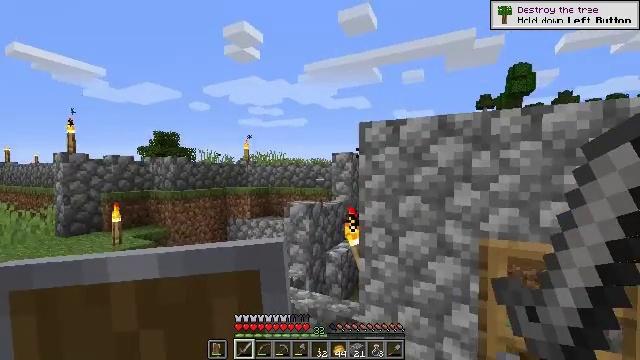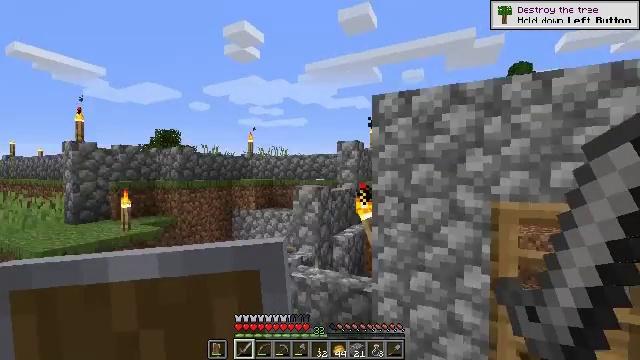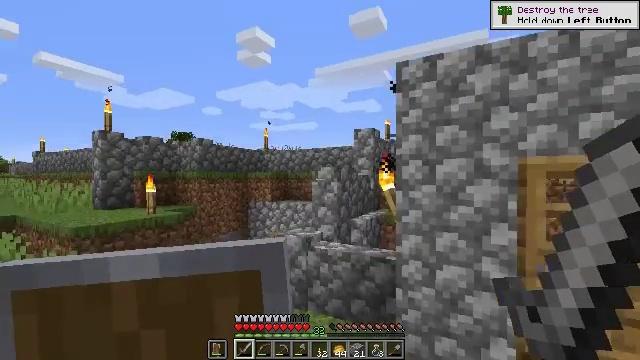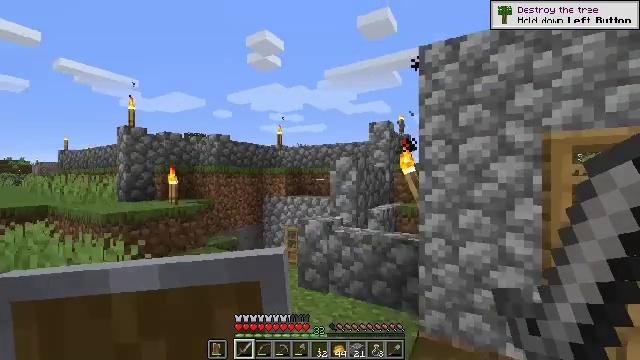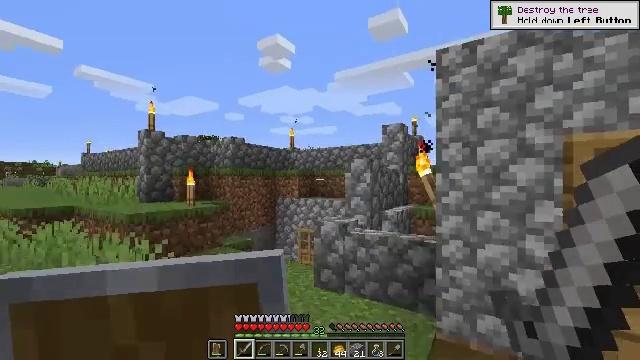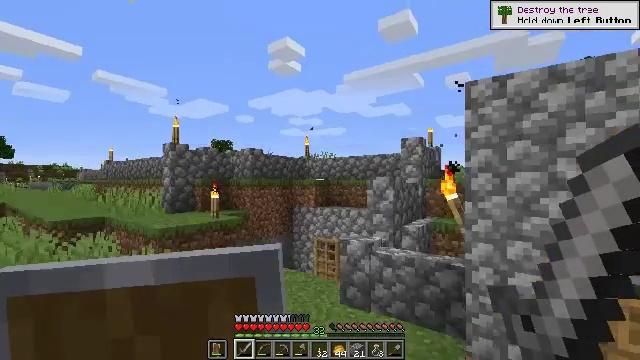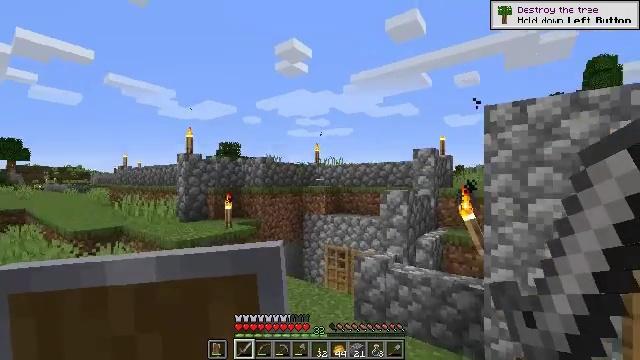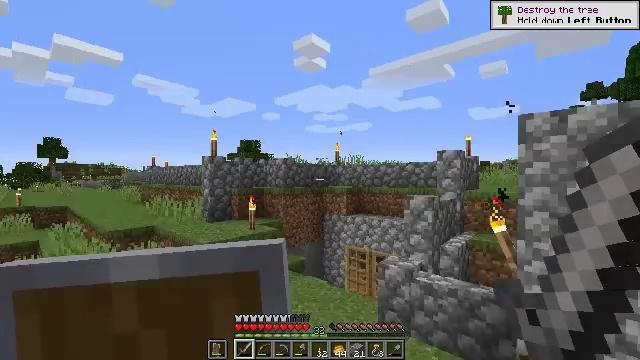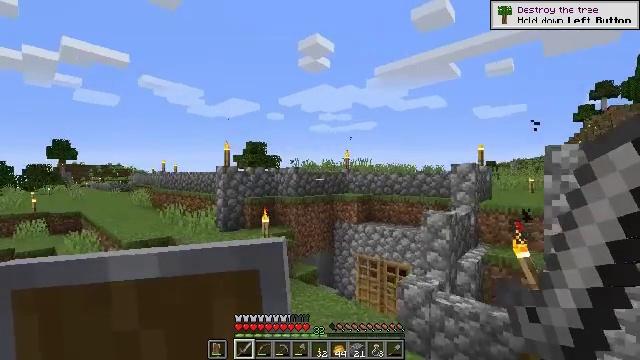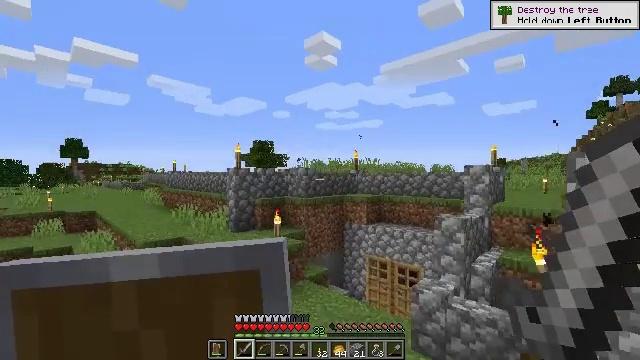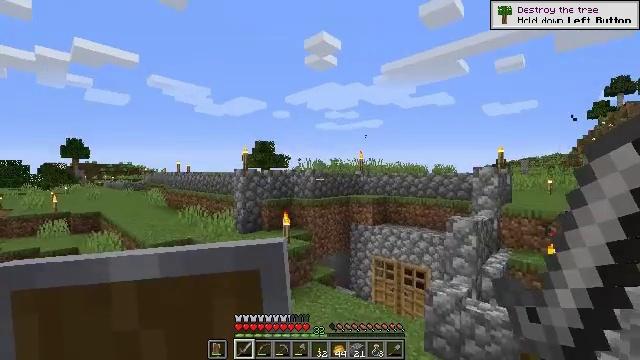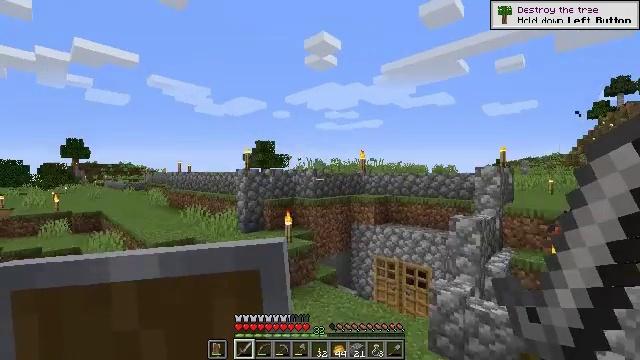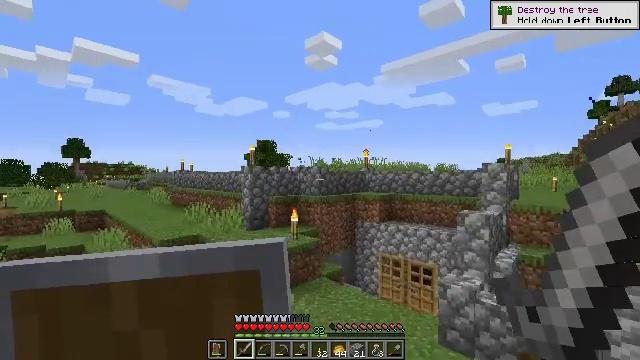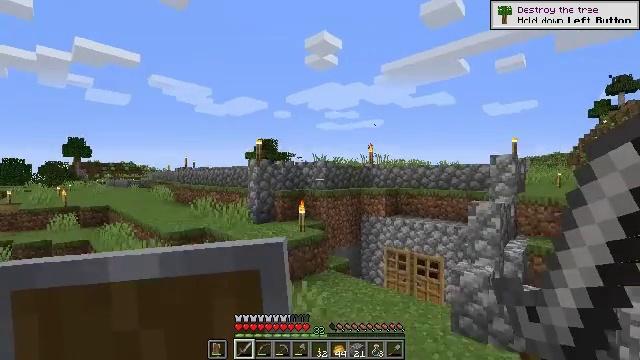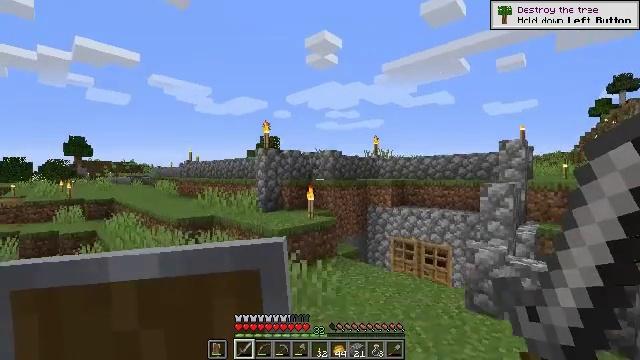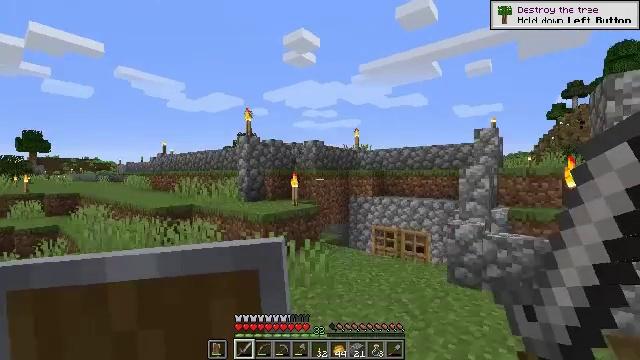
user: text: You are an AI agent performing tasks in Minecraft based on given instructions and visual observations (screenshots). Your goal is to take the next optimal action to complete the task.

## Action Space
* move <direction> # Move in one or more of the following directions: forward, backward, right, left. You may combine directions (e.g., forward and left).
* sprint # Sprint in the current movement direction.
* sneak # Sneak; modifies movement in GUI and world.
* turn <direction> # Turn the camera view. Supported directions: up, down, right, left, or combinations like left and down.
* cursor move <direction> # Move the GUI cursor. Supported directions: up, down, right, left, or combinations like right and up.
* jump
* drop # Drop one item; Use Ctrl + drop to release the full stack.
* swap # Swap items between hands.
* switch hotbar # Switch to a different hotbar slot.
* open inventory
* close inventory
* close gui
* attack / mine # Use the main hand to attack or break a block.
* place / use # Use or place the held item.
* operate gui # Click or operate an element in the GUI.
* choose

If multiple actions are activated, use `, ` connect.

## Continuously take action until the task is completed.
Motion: motion action
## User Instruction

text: craft item air
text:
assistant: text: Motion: move back and move left
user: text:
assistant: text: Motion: move back and move left, turn left
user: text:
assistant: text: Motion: move back and move left, turn left
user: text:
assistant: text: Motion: move back and move left, turn left
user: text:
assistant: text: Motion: move left, turn left, jump
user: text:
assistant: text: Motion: move left, turn left, jump
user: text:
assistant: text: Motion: move left, turn left and down, jump
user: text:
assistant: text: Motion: move left, jump
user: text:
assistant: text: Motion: move left, turn left, jump
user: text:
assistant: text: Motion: move left, jump
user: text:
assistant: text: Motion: move left
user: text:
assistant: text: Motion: move left
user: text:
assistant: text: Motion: move left
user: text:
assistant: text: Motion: move left
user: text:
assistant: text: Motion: move left, turn right
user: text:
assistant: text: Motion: move left
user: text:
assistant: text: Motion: move left
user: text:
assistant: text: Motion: move left, jump
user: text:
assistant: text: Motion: move left, turn left, jump
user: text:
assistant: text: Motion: move left, jump
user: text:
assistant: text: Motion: move left, jump
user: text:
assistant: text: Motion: move left, jump
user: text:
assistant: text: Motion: move left, jump
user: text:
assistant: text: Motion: move left, jump
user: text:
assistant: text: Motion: move left, jump
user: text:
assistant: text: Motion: move left, jump
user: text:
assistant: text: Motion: move left, jump
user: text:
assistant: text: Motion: move left, jump
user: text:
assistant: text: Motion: move left, turn left and down, jump
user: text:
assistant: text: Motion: move forward and move left, turn left and down